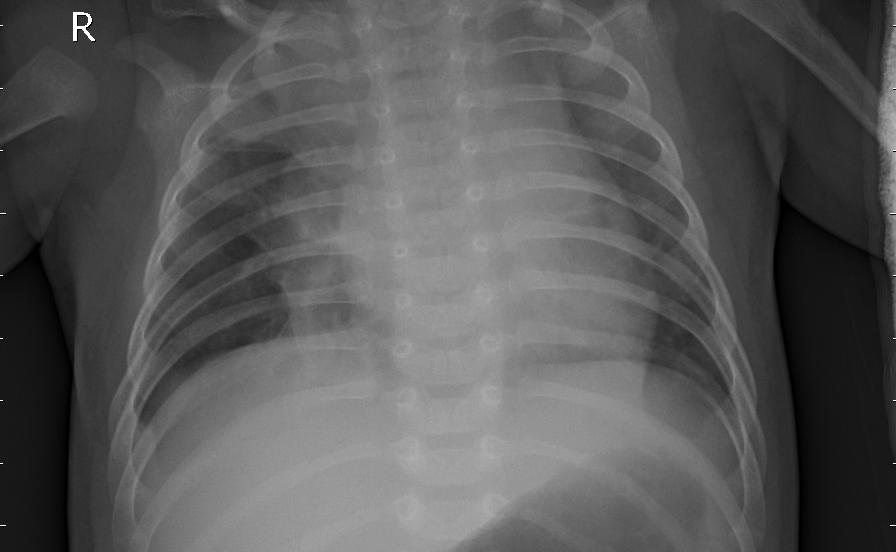
Diagnosis: PNEUMONIA